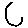
Label: hexagon